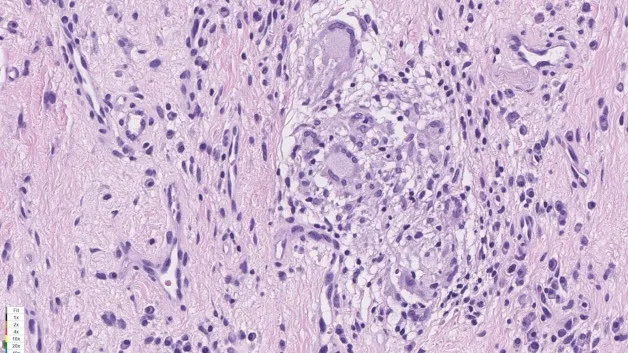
In this histological image, a mucous layer with chronic lymphoplasmacitic infiltrate can be seen, with presence of noncaseating granulomas. Hematoxylin and eosin (H&E). 20x.
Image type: pathology (h&e)